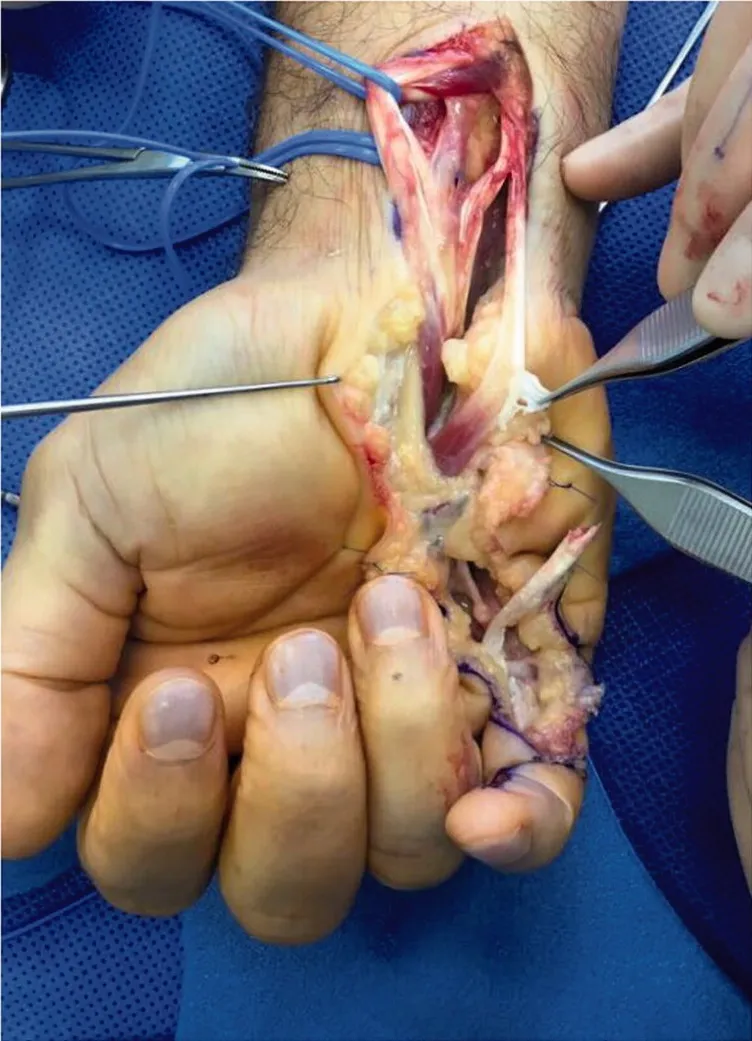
Exploration of hand showing rupture of FDP at origin of the lumbrical.
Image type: medical_photograph (other_medical_photograph)